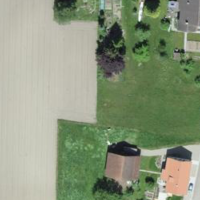
EUNIS habitat code: 25
Species observed at this site:
Silene nutans